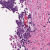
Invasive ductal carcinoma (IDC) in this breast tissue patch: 0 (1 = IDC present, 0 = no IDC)